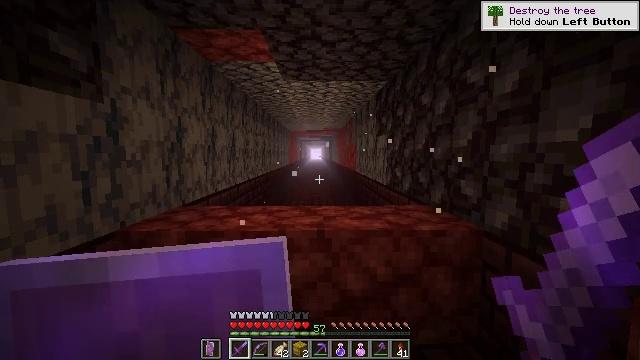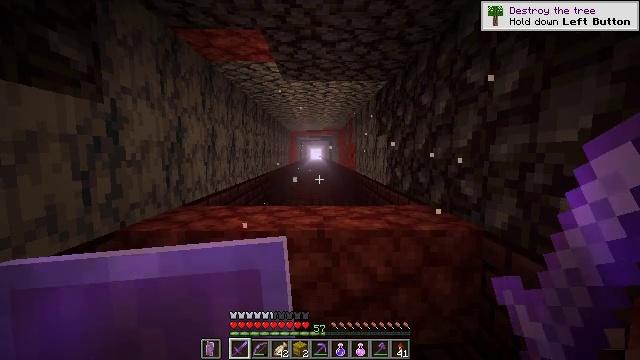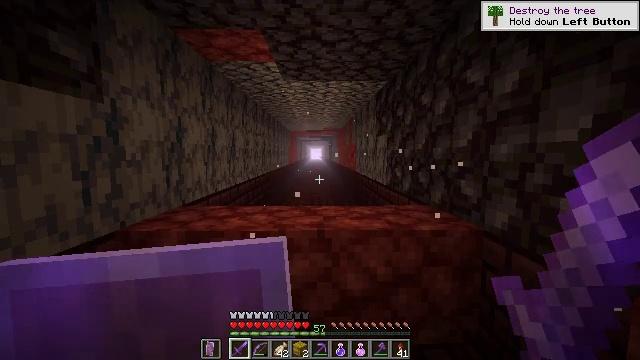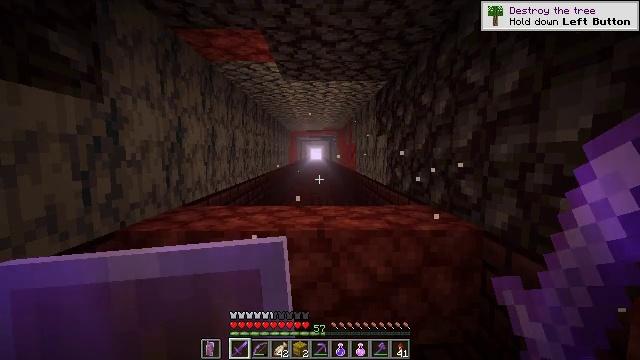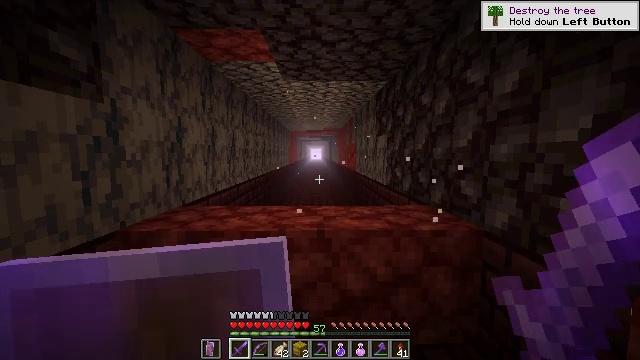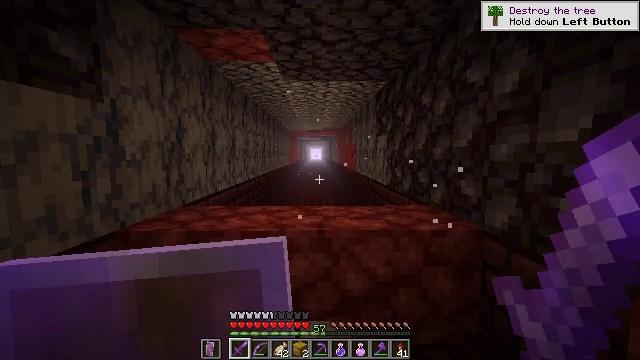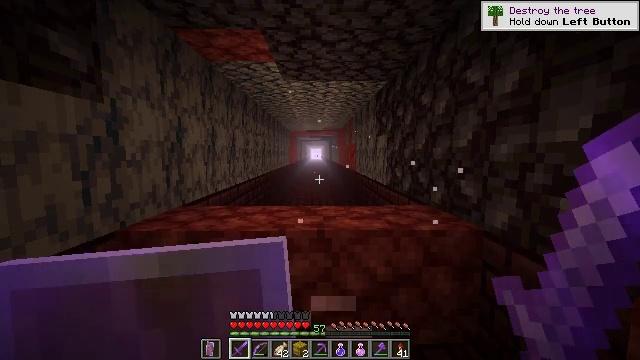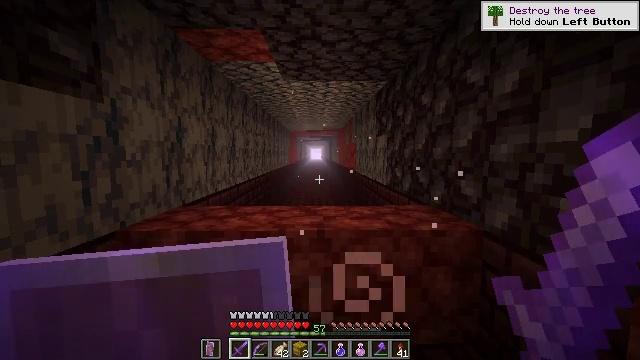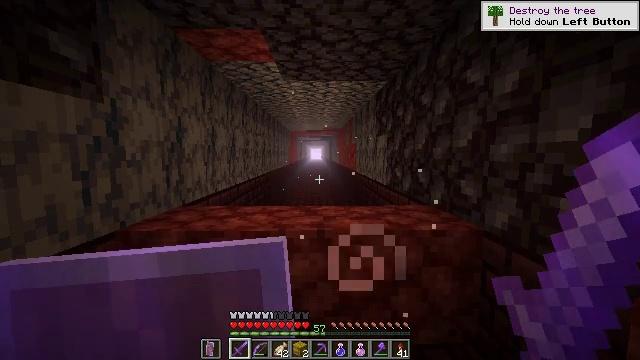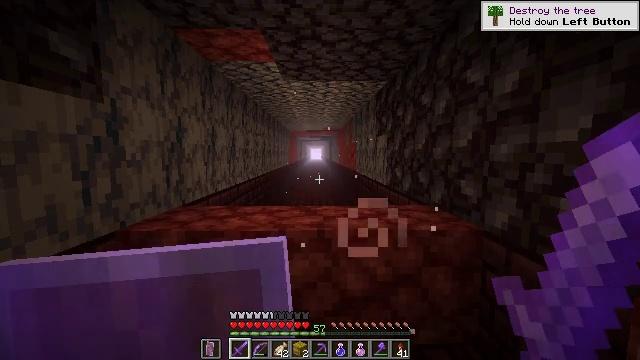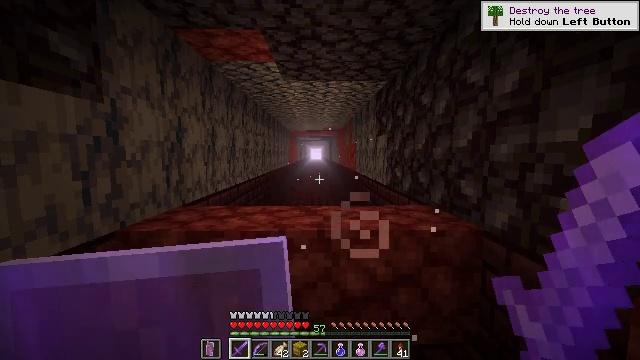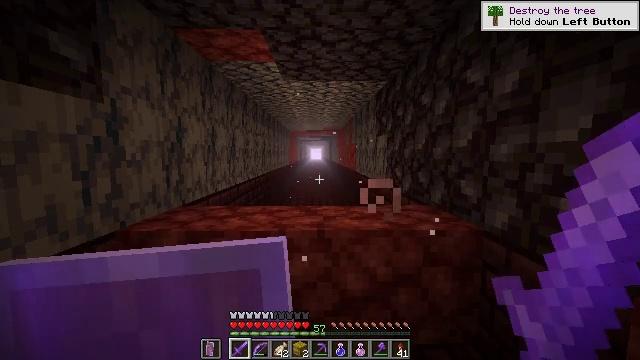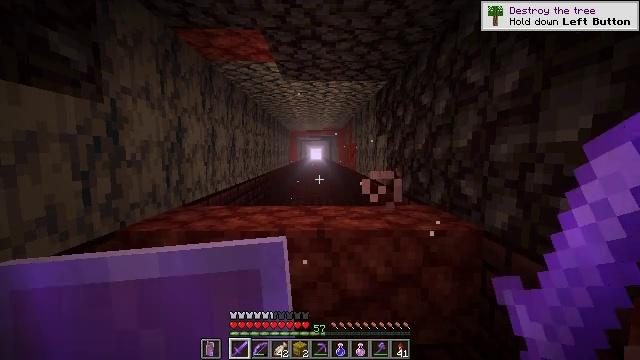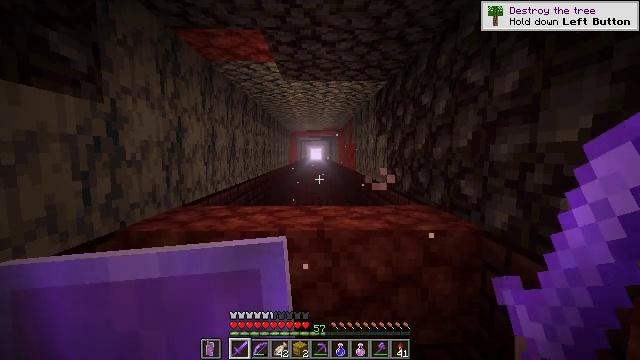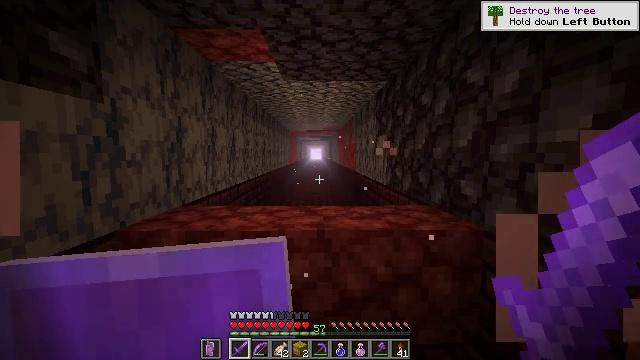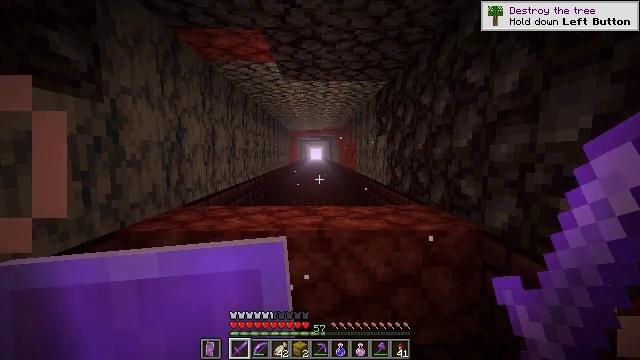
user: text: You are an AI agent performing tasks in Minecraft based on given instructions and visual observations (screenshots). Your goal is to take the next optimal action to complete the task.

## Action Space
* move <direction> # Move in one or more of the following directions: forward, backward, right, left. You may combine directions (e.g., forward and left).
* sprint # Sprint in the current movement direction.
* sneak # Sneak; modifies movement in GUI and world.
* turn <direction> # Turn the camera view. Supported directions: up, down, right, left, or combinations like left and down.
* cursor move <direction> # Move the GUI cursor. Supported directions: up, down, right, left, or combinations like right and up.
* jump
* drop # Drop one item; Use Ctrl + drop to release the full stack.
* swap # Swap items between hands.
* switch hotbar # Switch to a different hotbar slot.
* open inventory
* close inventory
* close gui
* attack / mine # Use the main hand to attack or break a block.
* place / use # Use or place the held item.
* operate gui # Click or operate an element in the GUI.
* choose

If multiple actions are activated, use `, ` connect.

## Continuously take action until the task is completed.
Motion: motion action
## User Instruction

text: Fight hostile mobs.
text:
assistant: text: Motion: no_op
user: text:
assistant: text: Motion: no_op
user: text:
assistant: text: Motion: no_op
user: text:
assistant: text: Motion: no_op
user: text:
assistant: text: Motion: no_op
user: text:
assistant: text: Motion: no_op
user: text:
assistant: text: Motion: no_op
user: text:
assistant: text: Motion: no_op
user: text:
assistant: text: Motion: no_op
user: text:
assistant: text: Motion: no_op
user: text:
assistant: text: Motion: no_op
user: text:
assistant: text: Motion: no_op
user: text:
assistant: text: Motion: no_op
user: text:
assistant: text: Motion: no_op
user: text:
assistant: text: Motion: no_op
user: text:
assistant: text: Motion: no_op
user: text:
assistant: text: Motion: no_op
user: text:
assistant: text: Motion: no_op
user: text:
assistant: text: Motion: no_op
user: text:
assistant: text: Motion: no_op
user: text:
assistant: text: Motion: no_op
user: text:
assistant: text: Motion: sprint
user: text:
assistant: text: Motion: move forward, sprint
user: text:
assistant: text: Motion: move forward, sprint
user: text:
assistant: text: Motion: move forward, sprint
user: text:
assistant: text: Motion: move forward, sprint
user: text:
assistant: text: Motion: move forward, sprint
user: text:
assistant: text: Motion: move forward, sprint
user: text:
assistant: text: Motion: move forward, sprint
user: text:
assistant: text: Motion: move forward, sprint, jump